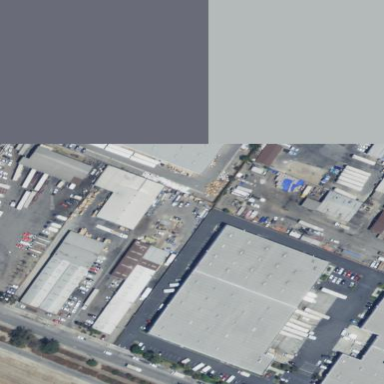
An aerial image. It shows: Warehouse.